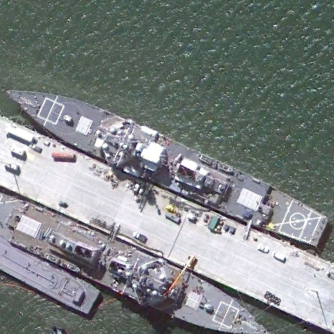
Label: destroyer